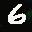
Label: 6